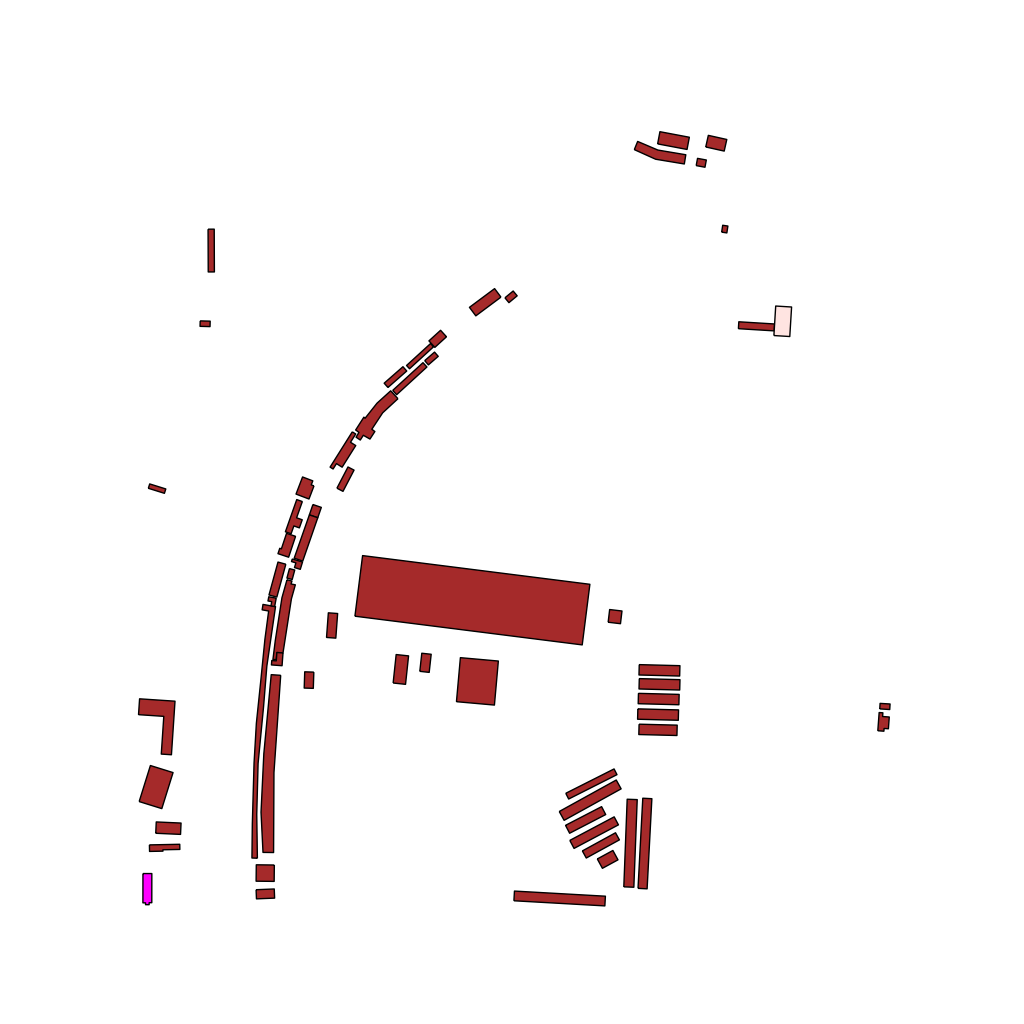
Tags: overhead vector_map, business, industrial, recreation, residential, special, individual_rise, low_rise, density_1, Facility, Gas, Police, 1.0 km²